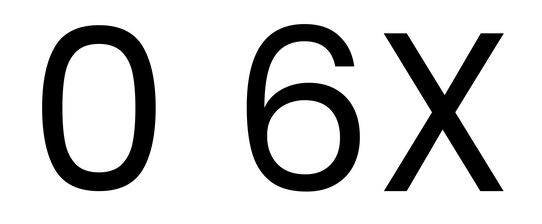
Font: Poppins-Regular